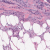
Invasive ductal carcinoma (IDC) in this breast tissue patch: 1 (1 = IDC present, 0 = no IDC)